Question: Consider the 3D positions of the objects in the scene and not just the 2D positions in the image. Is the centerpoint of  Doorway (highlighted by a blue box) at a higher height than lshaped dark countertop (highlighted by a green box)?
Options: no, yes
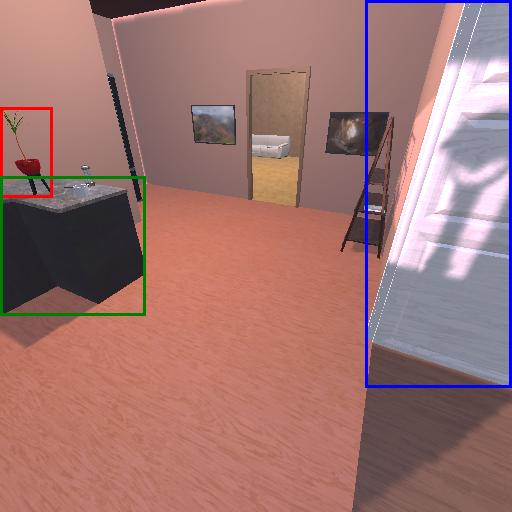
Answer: no